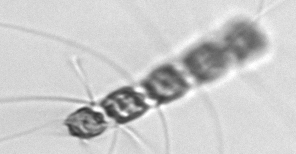
Label: Chaetoceros_didymus